Field crop: tomato
Growth stage: 1
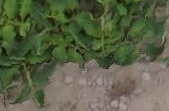
Species: tomato